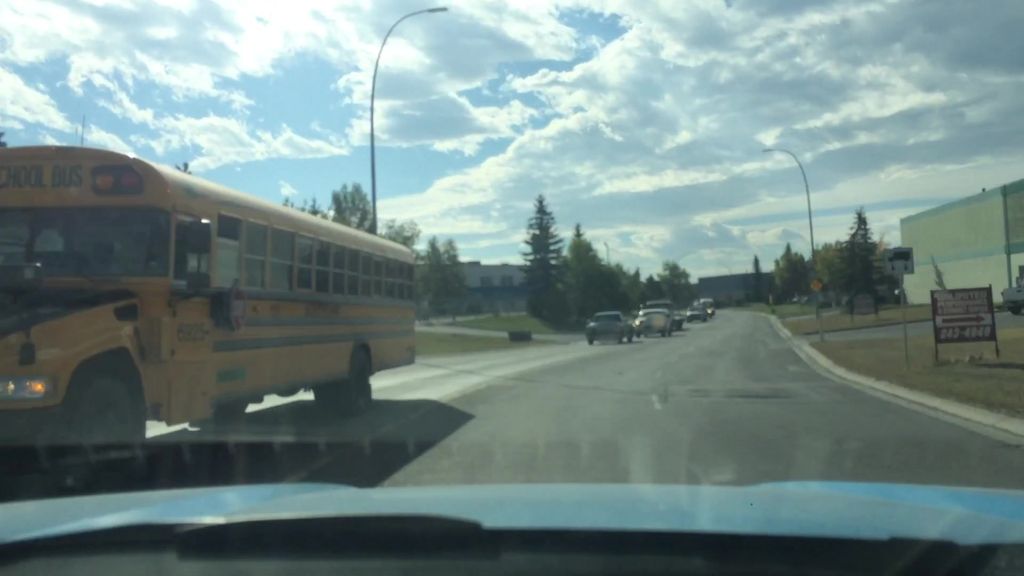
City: calgary